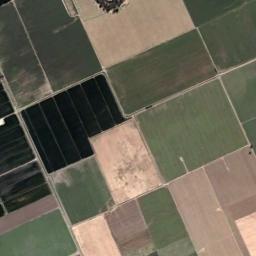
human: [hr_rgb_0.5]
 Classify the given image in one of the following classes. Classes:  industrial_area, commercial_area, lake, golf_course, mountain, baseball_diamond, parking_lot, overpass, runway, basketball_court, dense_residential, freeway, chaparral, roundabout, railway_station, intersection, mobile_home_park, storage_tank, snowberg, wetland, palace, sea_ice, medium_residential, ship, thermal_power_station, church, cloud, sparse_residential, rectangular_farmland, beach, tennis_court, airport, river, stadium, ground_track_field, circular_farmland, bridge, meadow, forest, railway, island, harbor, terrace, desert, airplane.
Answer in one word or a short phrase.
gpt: rectangular_farmland